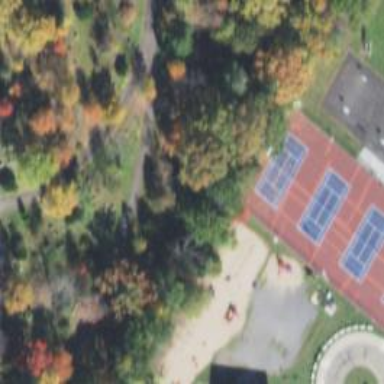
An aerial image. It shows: Playground area for leisure activities on the land.